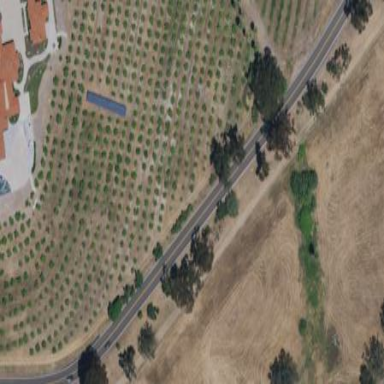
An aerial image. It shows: Orchard.